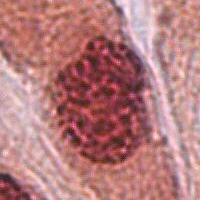
Label: prophase